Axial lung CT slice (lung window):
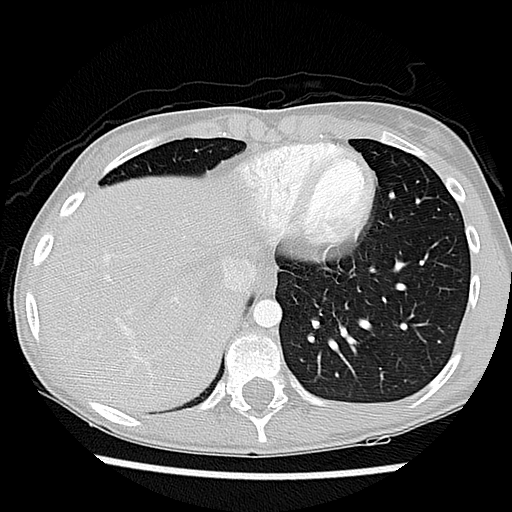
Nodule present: no